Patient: sex F, age 43
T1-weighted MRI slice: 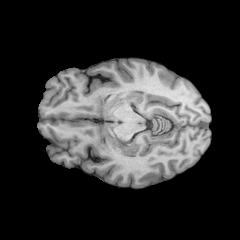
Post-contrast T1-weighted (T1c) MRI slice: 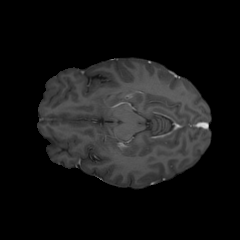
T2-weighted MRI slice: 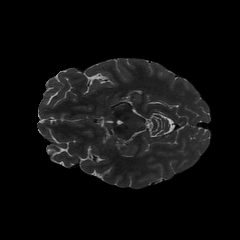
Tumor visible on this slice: no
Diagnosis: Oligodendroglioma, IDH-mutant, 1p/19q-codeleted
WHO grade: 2